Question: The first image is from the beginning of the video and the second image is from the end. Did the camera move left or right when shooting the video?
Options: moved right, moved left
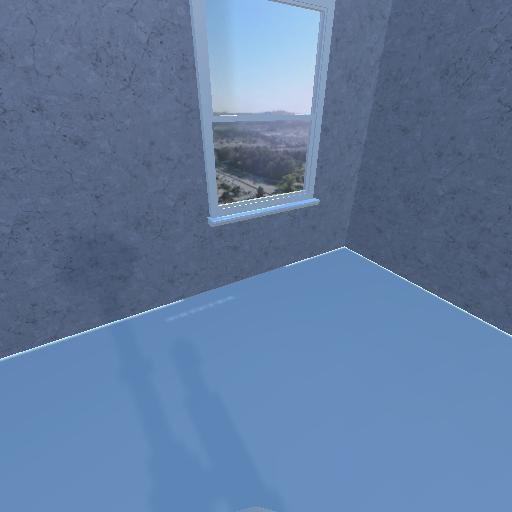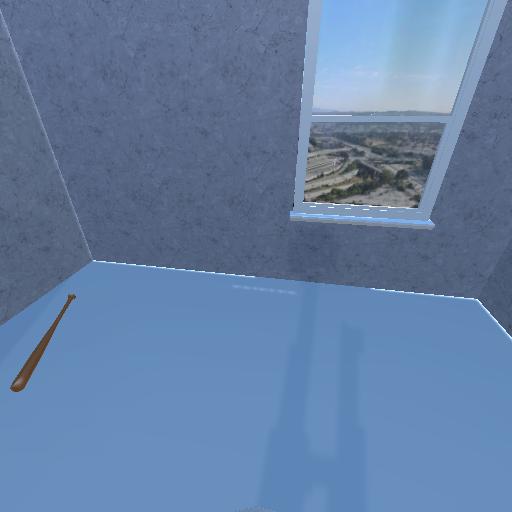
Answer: moved right